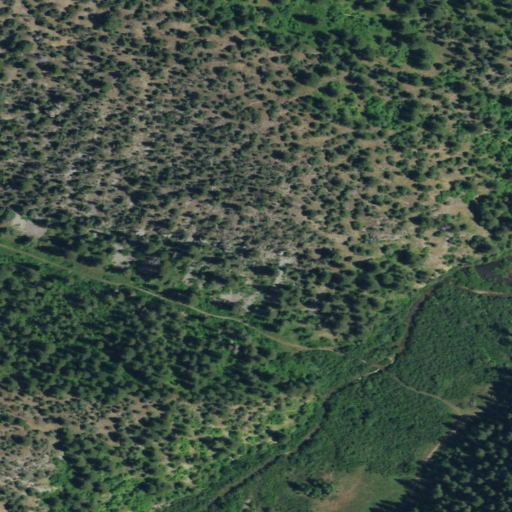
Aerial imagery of valley in Idaho named Spring Canyon containing shrub, evergreen forest, woody wetlands, and deciduous forest